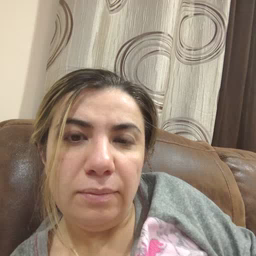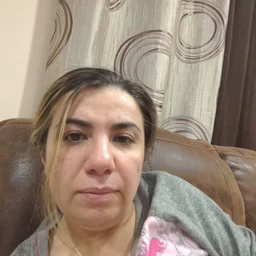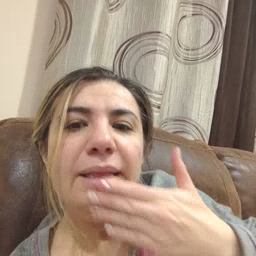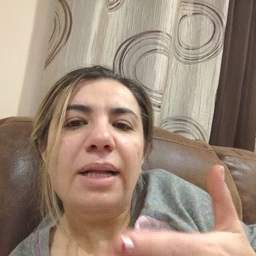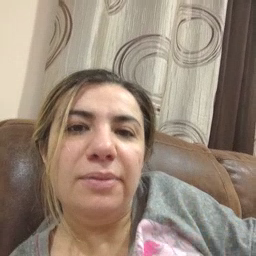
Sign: thankyou